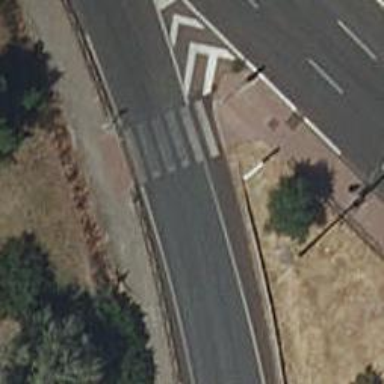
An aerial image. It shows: Uncontrolled crossing on the road.